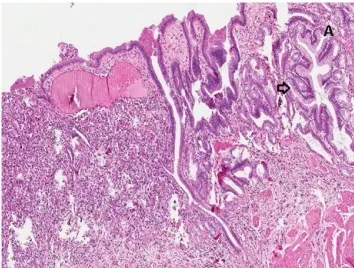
Gallbladder adenocarcinoma:. Mucosa with intestinal metaplasia(arrow), and ,architecture destruction (left side) caused by infiltrative epithelial neoplasia (H&E 10x).
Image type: pathology (h&e)